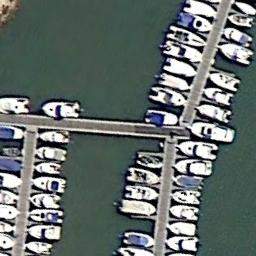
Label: harbor